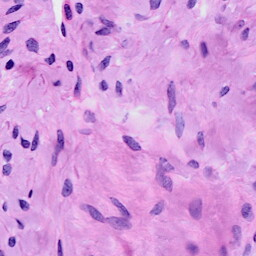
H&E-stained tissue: Cervix